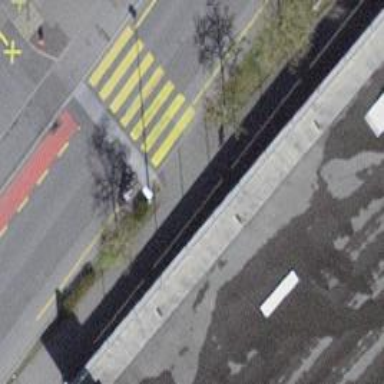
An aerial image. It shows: Sidewalk along the footway.